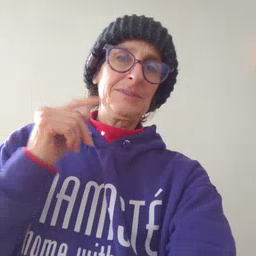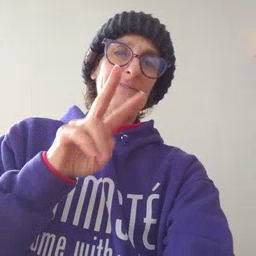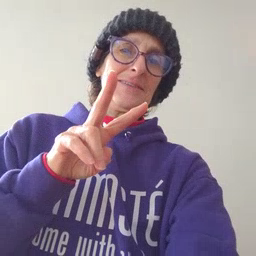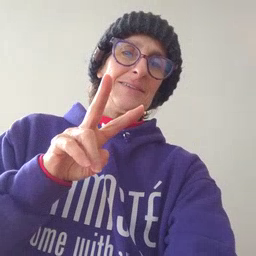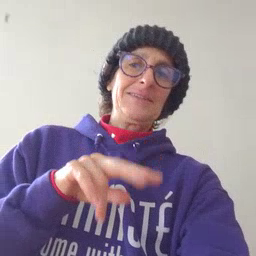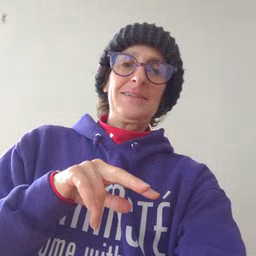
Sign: TV